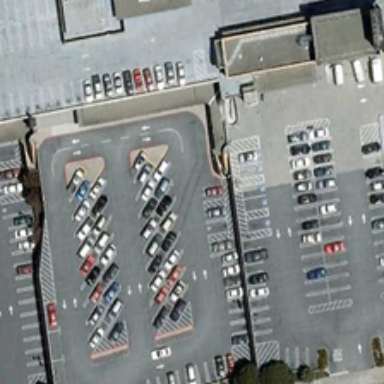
Many cars are parked in a parking lot near several buildings and green trees .